Field crop: maize
Growth stage: 2
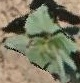
Species: datura